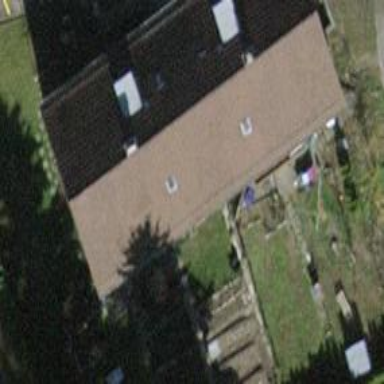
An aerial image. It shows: Gabled roof tile building made up of apartments.